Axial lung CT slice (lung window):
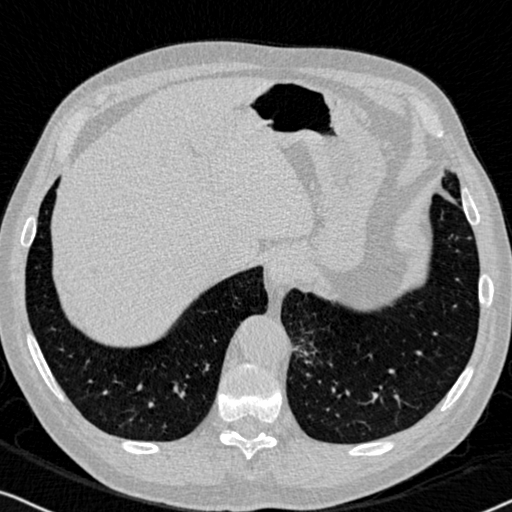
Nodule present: no